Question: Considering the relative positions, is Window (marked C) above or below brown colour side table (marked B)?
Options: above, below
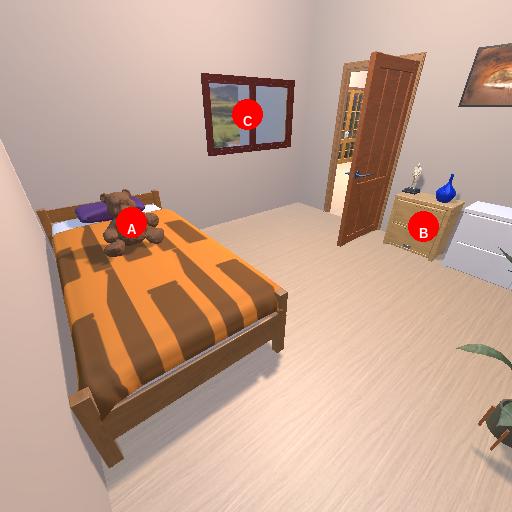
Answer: above